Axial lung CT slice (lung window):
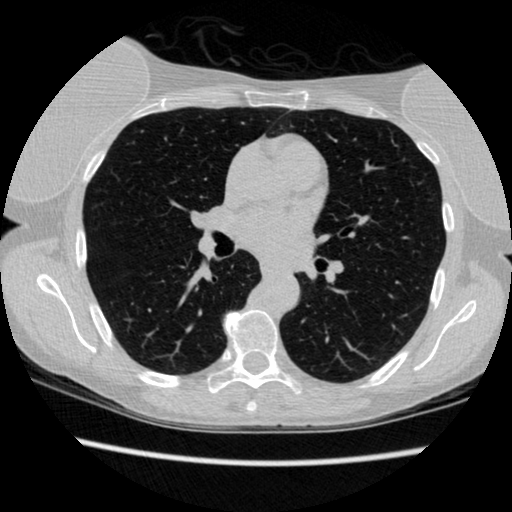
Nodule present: no